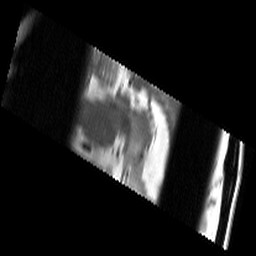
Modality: T2w
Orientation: sagittal
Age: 22
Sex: male
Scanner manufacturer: siemens
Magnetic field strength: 3 T
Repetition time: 7.37 s
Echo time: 0.064 s